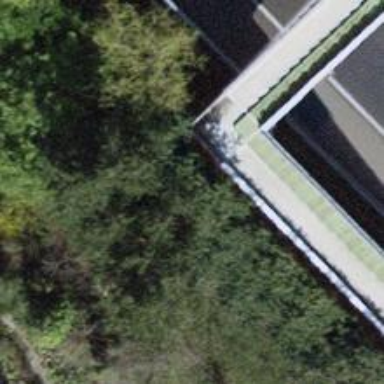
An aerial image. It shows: Footway bridge with concrete surface.